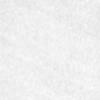
Label: no_change